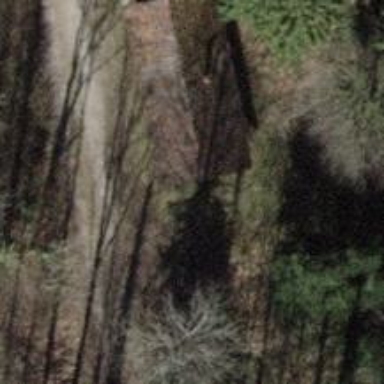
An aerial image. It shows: Bench.